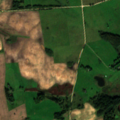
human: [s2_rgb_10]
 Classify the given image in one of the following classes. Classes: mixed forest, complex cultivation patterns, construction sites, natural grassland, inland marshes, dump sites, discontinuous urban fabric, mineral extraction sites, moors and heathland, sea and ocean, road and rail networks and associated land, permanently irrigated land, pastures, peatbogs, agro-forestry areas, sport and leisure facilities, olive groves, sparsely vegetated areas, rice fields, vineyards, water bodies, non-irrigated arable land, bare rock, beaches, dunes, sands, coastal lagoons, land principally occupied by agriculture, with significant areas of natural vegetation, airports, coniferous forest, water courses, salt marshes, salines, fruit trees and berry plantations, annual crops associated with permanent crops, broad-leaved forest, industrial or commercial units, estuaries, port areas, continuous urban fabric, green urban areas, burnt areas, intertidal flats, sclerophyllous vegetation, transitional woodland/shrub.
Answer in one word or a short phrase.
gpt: non-irrigated arable land, pastures, land principally occupied by agriculture, with significant areas of natural vegetation, water bodies